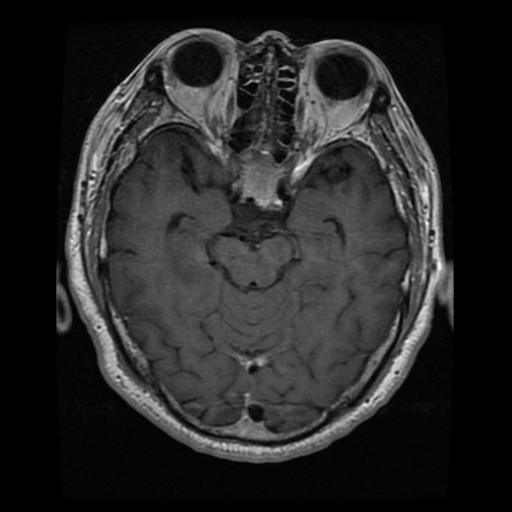
Label: pituitary